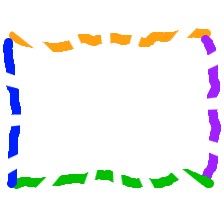
Shape: rectangle